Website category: movie
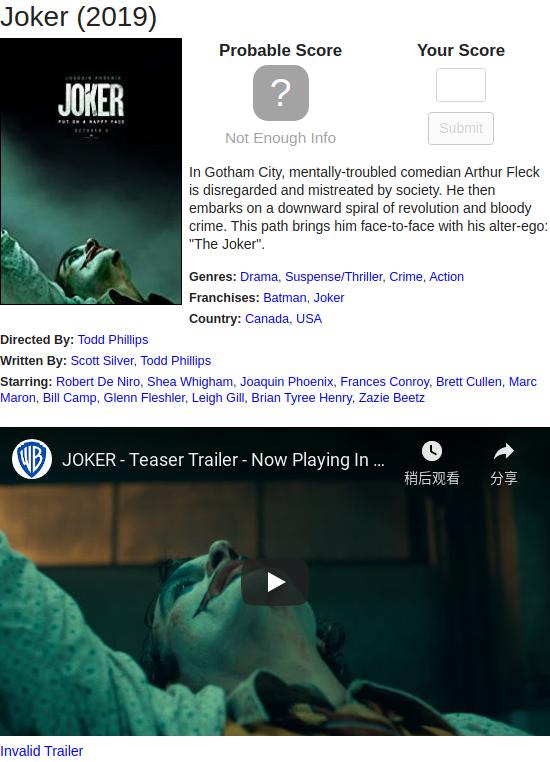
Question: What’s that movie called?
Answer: Joker

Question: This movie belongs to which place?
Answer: Canada

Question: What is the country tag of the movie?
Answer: Canada

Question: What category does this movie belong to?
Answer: Drama

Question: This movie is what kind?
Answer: Drama

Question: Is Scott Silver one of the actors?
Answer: no

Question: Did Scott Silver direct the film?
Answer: no

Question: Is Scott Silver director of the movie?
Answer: no

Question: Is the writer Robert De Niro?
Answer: no

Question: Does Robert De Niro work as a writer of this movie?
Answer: no

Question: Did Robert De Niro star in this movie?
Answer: yes

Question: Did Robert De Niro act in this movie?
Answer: yes

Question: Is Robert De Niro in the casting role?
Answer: yes

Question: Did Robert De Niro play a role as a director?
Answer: no

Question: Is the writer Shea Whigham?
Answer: no

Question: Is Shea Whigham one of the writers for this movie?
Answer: no

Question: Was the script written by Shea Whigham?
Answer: no

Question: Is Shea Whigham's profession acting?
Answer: yes

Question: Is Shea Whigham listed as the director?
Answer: no

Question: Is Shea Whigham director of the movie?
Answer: no

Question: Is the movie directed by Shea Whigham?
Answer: no

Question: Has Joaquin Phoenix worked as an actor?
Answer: yes

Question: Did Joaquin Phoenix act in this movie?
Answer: yes

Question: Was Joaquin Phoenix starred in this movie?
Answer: yes

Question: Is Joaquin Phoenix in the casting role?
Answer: yes

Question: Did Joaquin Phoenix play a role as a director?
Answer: no

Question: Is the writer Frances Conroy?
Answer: no

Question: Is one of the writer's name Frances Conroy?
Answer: no

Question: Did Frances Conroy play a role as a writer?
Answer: no

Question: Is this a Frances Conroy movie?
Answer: no

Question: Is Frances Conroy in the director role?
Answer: no

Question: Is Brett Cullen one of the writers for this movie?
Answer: no

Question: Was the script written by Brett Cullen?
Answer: no

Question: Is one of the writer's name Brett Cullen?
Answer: no

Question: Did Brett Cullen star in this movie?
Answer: yes

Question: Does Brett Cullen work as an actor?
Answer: yes

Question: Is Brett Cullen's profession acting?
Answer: yes

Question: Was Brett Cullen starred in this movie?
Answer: yes

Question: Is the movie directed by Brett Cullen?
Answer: no

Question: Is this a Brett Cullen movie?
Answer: no

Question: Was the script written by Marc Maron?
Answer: no

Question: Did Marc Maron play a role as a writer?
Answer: no

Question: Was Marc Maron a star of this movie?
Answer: yes

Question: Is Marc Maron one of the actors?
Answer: yes

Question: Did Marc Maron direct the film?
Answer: no

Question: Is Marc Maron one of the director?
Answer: no

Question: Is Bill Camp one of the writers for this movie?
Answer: no

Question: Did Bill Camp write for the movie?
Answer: no

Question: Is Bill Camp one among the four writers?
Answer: no

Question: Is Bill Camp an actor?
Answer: yes

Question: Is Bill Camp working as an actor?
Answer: yes

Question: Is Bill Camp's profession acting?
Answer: yes

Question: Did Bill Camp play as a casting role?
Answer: yes

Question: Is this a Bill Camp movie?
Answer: no

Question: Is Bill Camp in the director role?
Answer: no

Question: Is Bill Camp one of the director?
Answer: no

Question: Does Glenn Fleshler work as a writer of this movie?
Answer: no

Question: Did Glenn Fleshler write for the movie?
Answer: no

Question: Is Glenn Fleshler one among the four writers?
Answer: no

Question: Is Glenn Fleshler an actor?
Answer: yes

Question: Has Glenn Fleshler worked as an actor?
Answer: yes

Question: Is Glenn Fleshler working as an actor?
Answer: yes

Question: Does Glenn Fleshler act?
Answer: yes

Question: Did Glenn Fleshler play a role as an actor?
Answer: yes